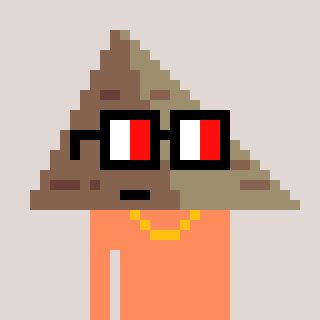
a pixel art character with square glasses with black frames and red eyes, a pyramid-shaped head and a peachy-colored body on a warm background